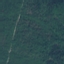
Land use / land cover: Forest